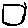
Label: square